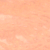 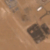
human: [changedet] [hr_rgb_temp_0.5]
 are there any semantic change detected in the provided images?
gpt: This area has been urbanized.